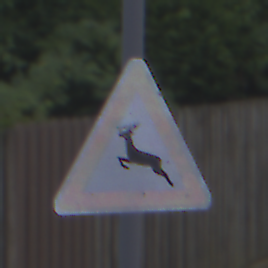
Verkehrszeichen: WildwechselRechts
Umgebung: Outdoor, Urban
Tageszeit: SunriseSunset
Wetter: PartlyCloudy
Licht: Natural
Jahreszeit: NotSpecified
Kontrast: LowContrast